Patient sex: M
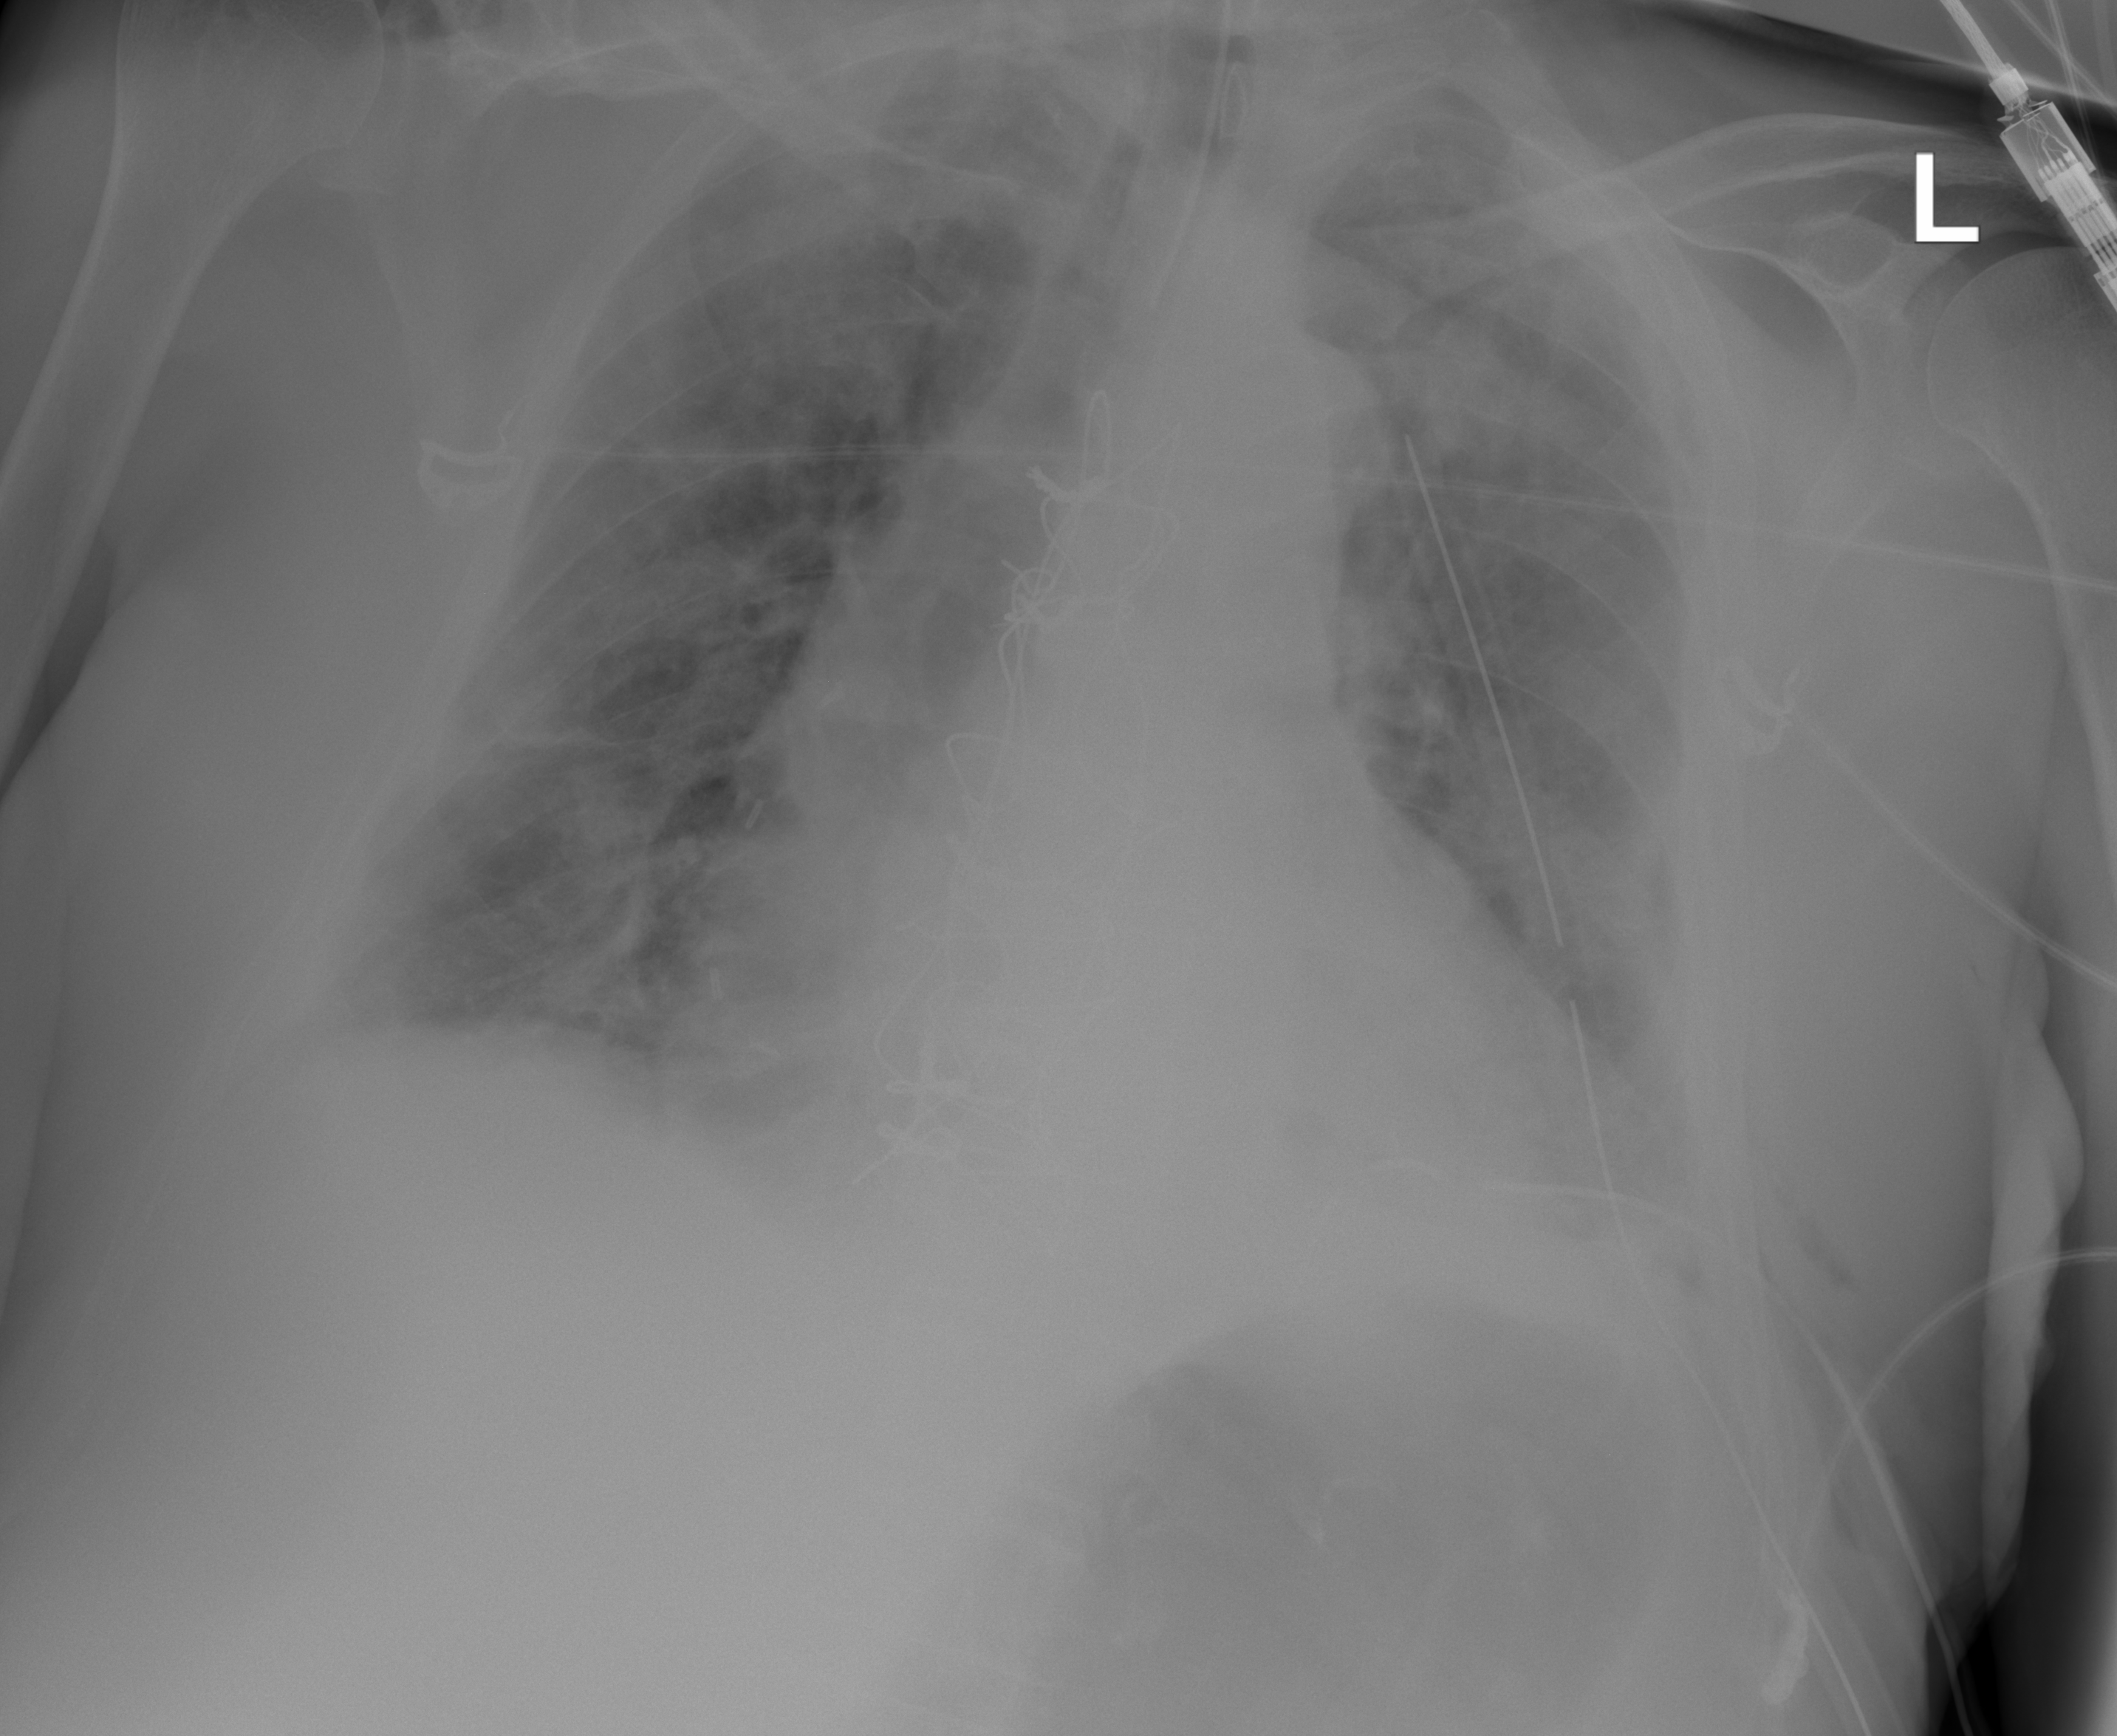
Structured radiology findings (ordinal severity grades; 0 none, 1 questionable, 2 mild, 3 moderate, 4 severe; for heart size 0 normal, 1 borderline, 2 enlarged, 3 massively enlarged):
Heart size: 2
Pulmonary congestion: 2
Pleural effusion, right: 0
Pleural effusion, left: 3
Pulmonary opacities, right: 2
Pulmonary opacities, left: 0
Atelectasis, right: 2
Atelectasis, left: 3